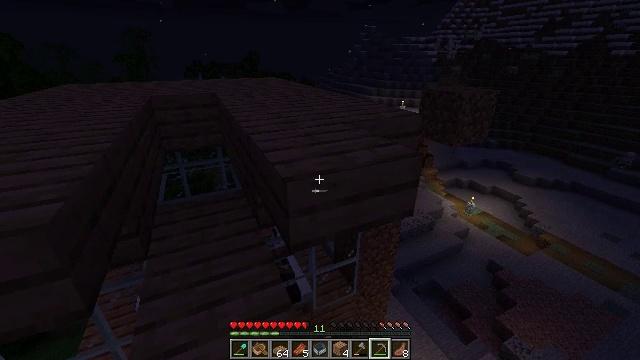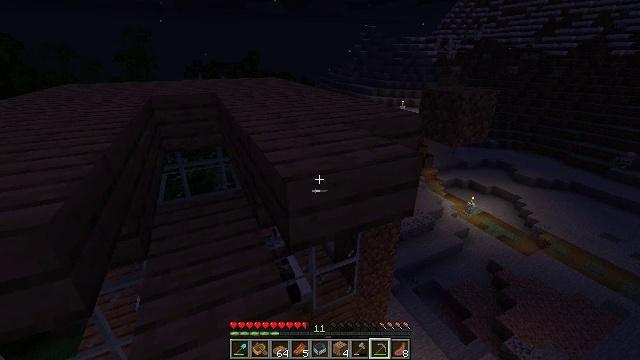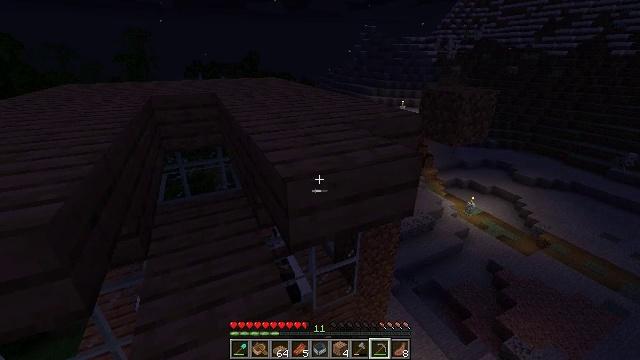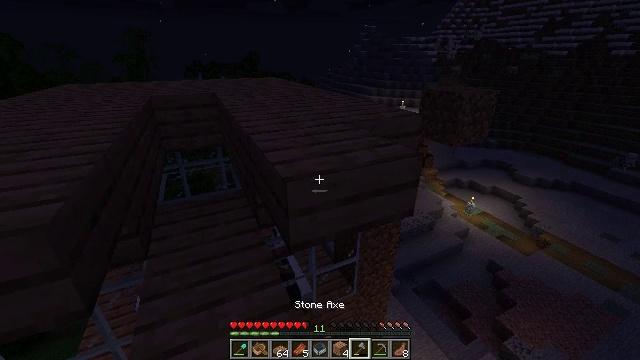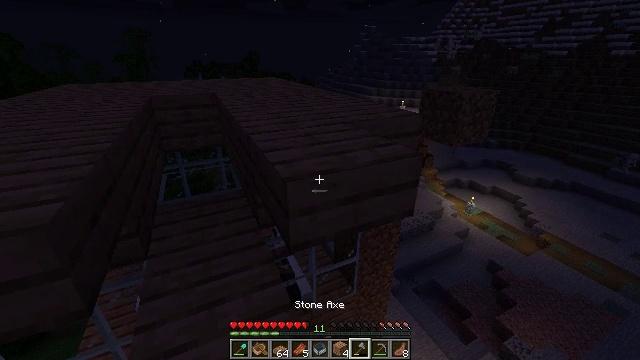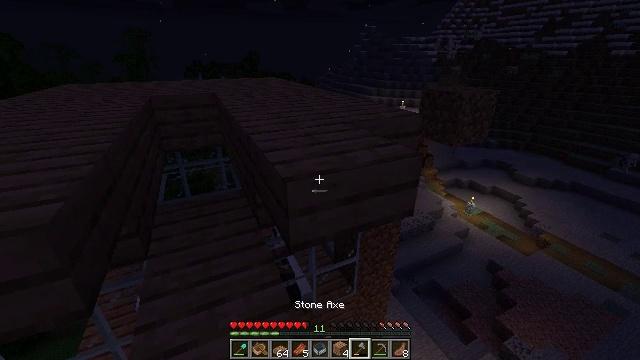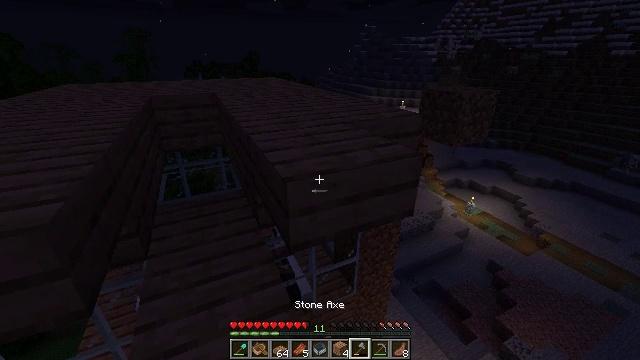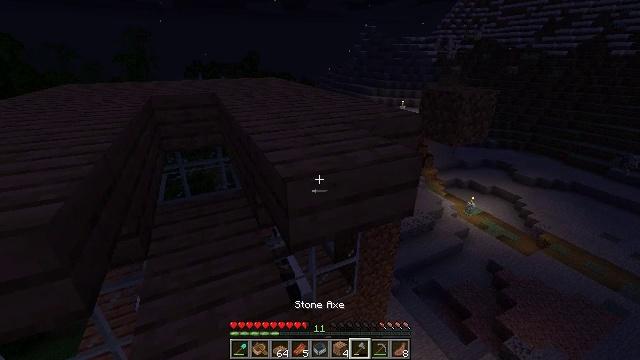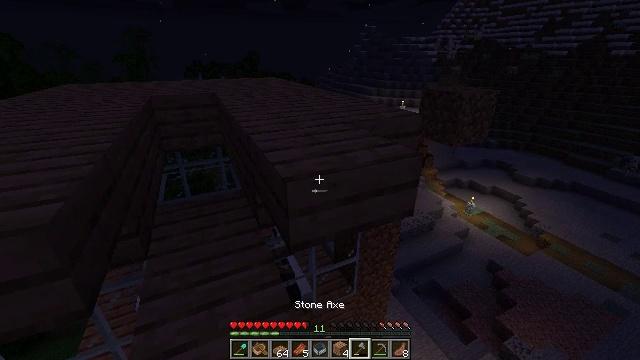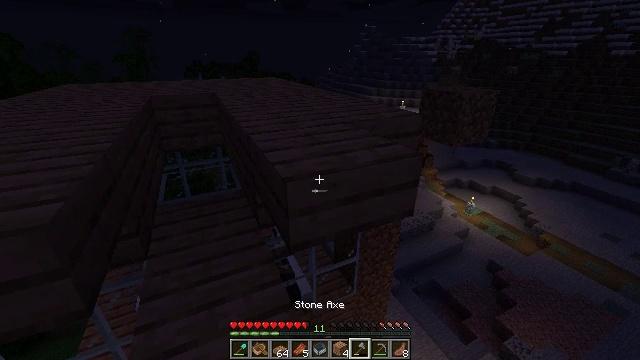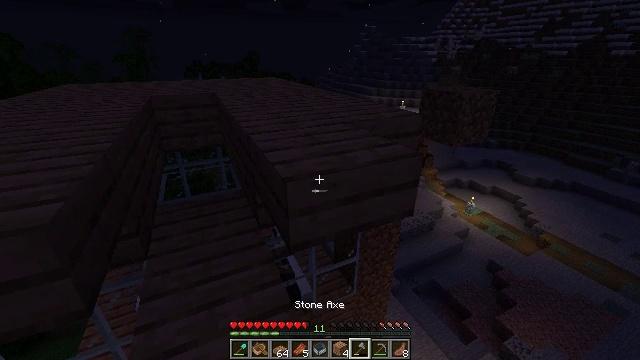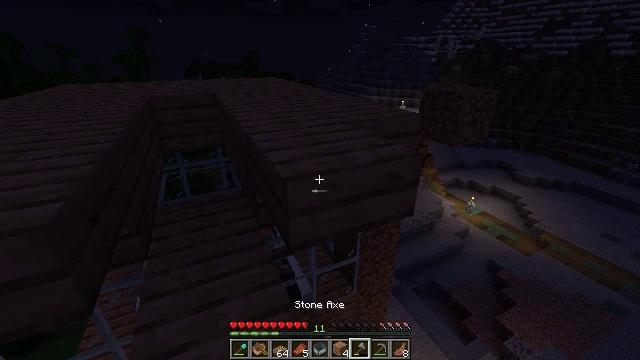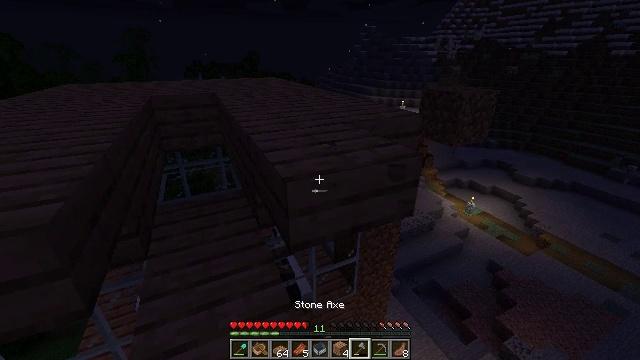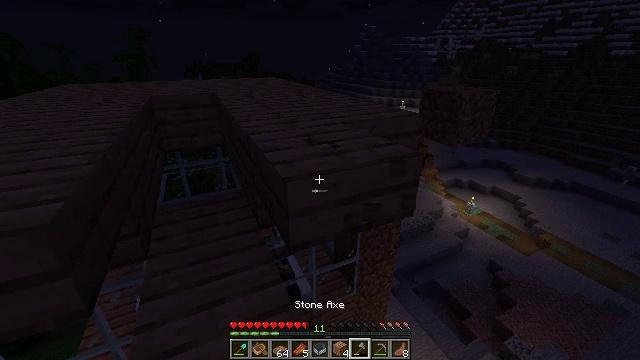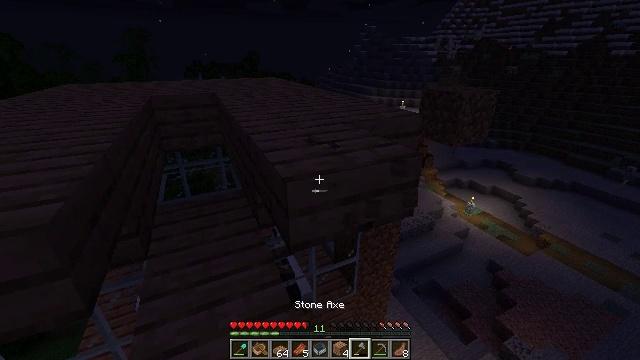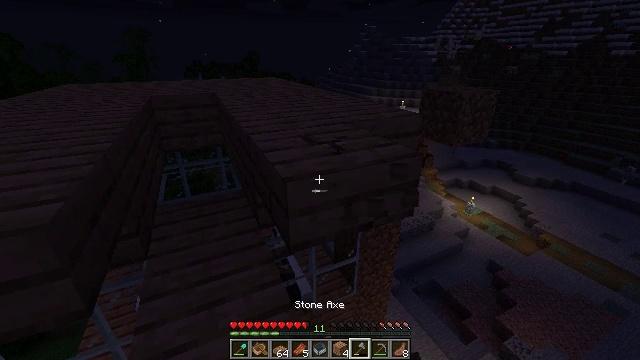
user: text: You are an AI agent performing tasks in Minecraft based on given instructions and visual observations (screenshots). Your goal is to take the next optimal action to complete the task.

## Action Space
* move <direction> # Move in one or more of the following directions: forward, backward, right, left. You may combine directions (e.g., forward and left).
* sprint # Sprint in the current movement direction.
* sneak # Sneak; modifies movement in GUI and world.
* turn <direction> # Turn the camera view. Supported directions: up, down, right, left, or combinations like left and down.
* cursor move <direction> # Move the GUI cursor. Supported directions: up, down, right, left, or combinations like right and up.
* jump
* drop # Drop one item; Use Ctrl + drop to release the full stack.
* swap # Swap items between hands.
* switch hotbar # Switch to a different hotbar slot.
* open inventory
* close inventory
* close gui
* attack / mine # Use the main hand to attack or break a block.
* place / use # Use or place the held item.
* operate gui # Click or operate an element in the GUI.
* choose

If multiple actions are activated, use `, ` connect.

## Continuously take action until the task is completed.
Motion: motion action
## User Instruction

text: Mine the jungle slab from a structure.
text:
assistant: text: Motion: no_op
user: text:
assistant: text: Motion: no_op
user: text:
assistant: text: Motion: no_op
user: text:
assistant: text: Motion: no_op
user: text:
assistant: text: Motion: no_op
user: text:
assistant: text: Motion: no_op
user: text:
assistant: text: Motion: no_op
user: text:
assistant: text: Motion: no_op
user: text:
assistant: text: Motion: no_op
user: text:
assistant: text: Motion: no_op
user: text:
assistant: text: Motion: attack / mine
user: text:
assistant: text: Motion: attack / mine
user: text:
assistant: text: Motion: attack / mine
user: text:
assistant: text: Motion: attack / mine
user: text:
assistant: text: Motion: attack / mine
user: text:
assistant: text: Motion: attack / mine
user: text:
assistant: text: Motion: attack / mine
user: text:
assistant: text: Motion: attack / mine
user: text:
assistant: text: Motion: attack / mine
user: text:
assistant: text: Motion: attack / mine
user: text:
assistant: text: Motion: attack / mine
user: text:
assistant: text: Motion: attack / mine
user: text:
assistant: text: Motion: attack / mine
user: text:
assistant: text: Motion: attack / mine
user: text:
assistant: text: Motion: attack / mine
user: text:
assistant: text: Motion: attack / mine
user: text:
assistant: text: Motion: attack / mine
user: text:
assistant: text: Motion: attack / mine
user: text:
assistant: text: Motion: turn left
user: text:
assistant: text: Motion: turn left